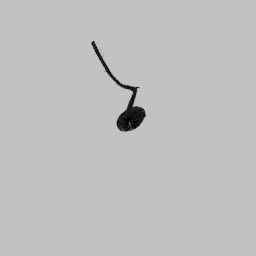
Label: nature